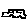
Label: car